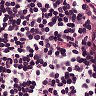
Metastatic tissue present: no